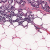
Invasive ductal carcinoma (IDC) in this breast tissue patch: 1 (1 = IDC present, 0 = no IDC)